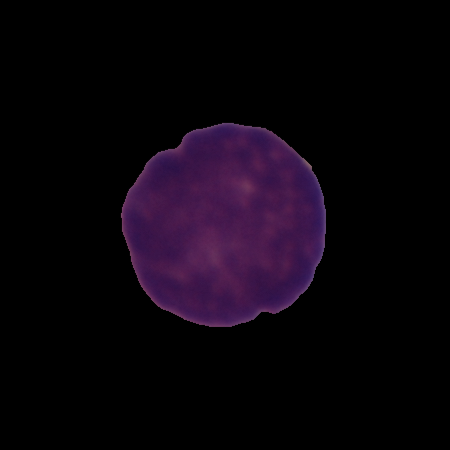
Label: cancer